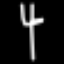
Label: fork